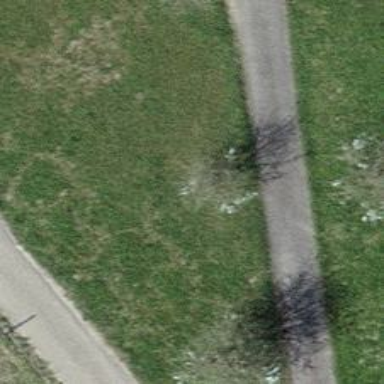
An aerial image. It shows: Avenue of deciduous broadleaved trees.